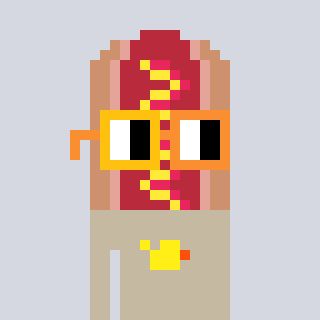
a pixel art character with square yellow and orange glasses, a hotdog-shaped head and a bege-colored body on a cool background